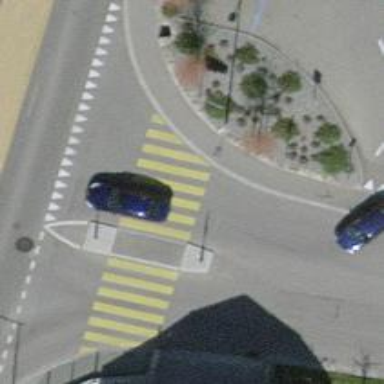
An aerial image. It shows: Marked road crossing with pedestrian island.